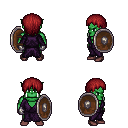
a pixel art fantasy rpg character, male body template, orc, green skin, purple robe, red pants, brunette plain hairstyle, metal gloves, maroon shoes, shield, four views (front, back, left, right), 2x2 character sprite sheet, small pixel art, hard edges, no anti-aliasing